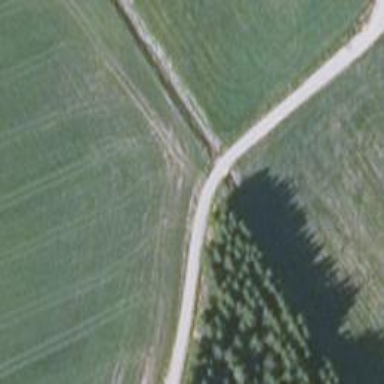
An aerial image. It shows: Culvert tunnel.